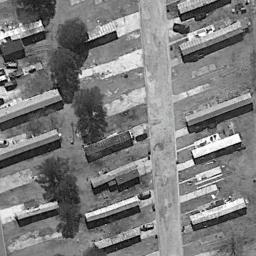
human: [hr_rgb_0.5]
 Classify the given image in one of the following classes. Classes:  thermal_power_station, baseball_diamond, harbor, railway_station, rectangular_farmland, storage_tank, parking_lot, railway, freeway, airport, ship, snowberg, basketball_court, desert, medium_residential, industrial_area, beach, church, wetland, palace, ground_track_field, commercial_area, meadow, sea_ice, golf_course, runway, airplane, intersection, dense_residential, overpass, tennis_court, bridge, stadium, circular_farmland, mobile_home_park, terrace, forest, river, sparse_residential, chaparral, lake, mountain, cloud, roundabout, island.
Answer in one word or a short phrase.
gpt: mobile_home_park